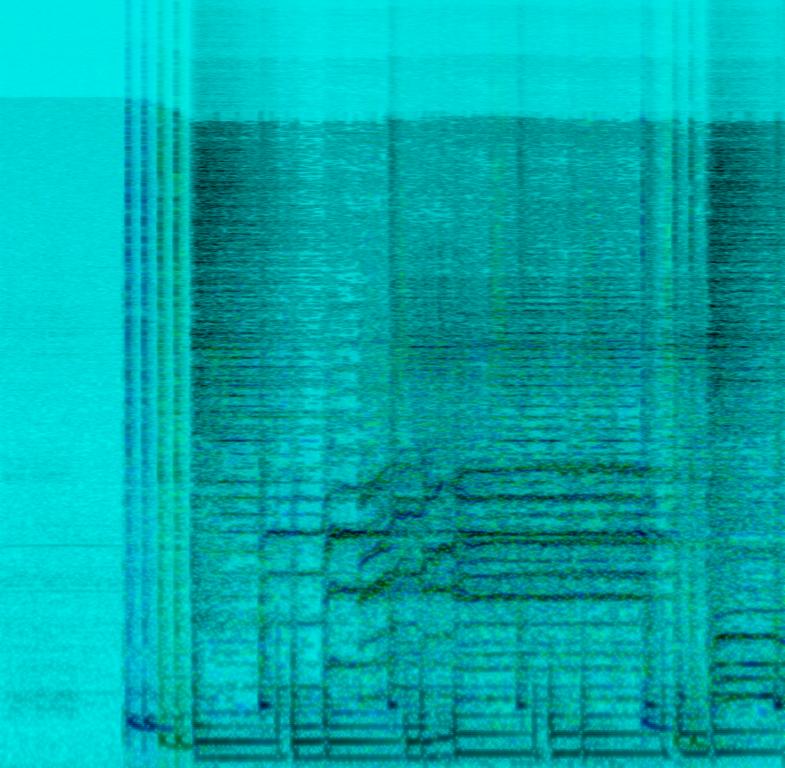
The low quality recording features a wide harmonizing vocals singing over wide toms, groovy bass, punchy snare, energetic crash cymbal, thin kick hits and buzzy synth lead melody. It sounds passionate and addictive thanks to that synth lead. The recording is noisy.